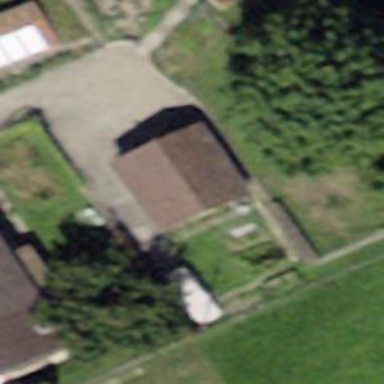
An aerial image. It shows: Garage building.